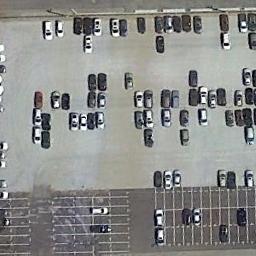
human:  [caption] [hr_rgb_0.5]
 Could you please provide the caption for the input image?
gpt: There are several trees beside the parking lot .

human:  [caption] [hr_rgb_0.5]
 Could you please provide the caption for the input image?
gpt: The parking lot has some neatly arranged cars .

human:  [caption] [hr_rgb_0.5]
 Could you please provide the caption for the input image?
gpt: Many cars of different styles are on the parking lot .

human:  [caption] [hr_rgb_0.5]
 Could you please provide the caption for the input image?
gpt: There are some cars on the parking lot .

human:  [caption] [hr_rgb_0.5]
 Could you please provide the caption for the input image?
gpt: There are many cars on the parking lot .